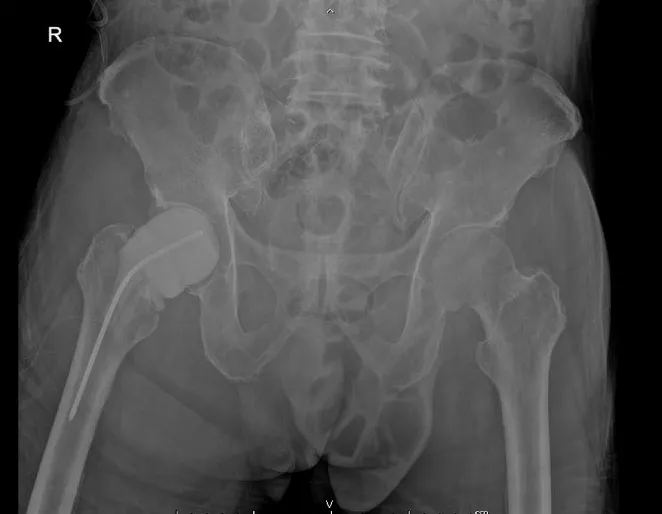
Plain radiograph after the first operation.
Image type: radiology (x_ray)